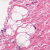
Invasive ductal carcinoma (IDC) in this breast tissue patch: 0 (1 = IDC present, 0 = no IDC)